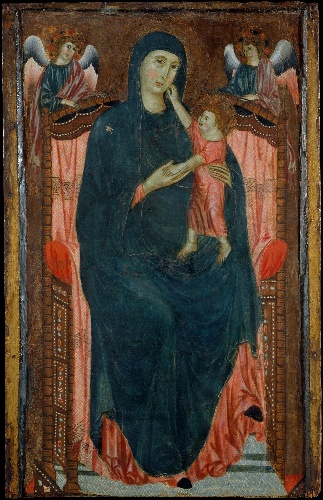
Title: Madonna and Child Enthroned with Angels
Artist: Master of Varlungo
Artist bio: Italian, Florentine, active ca. 1285–ca. 1310
Object type: Painting
Classification: Paintings
Medium: Tempera on wood, silver ground
Dimensions: Overall 51 1/4 x 32 5/8 in. (130.2 x 82.9 cm); painted surface 50 1/4 x 28 in. (127.6 x 71.1 cm)
Department: European Paintings
Credit line: Gift of Robert Lehman, 1949
Accession year: 1949
Repository: Metropolitan Museum of Art, New York, NY
Tags: Madonna and Child|Angels